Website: lowes
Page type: billing-address
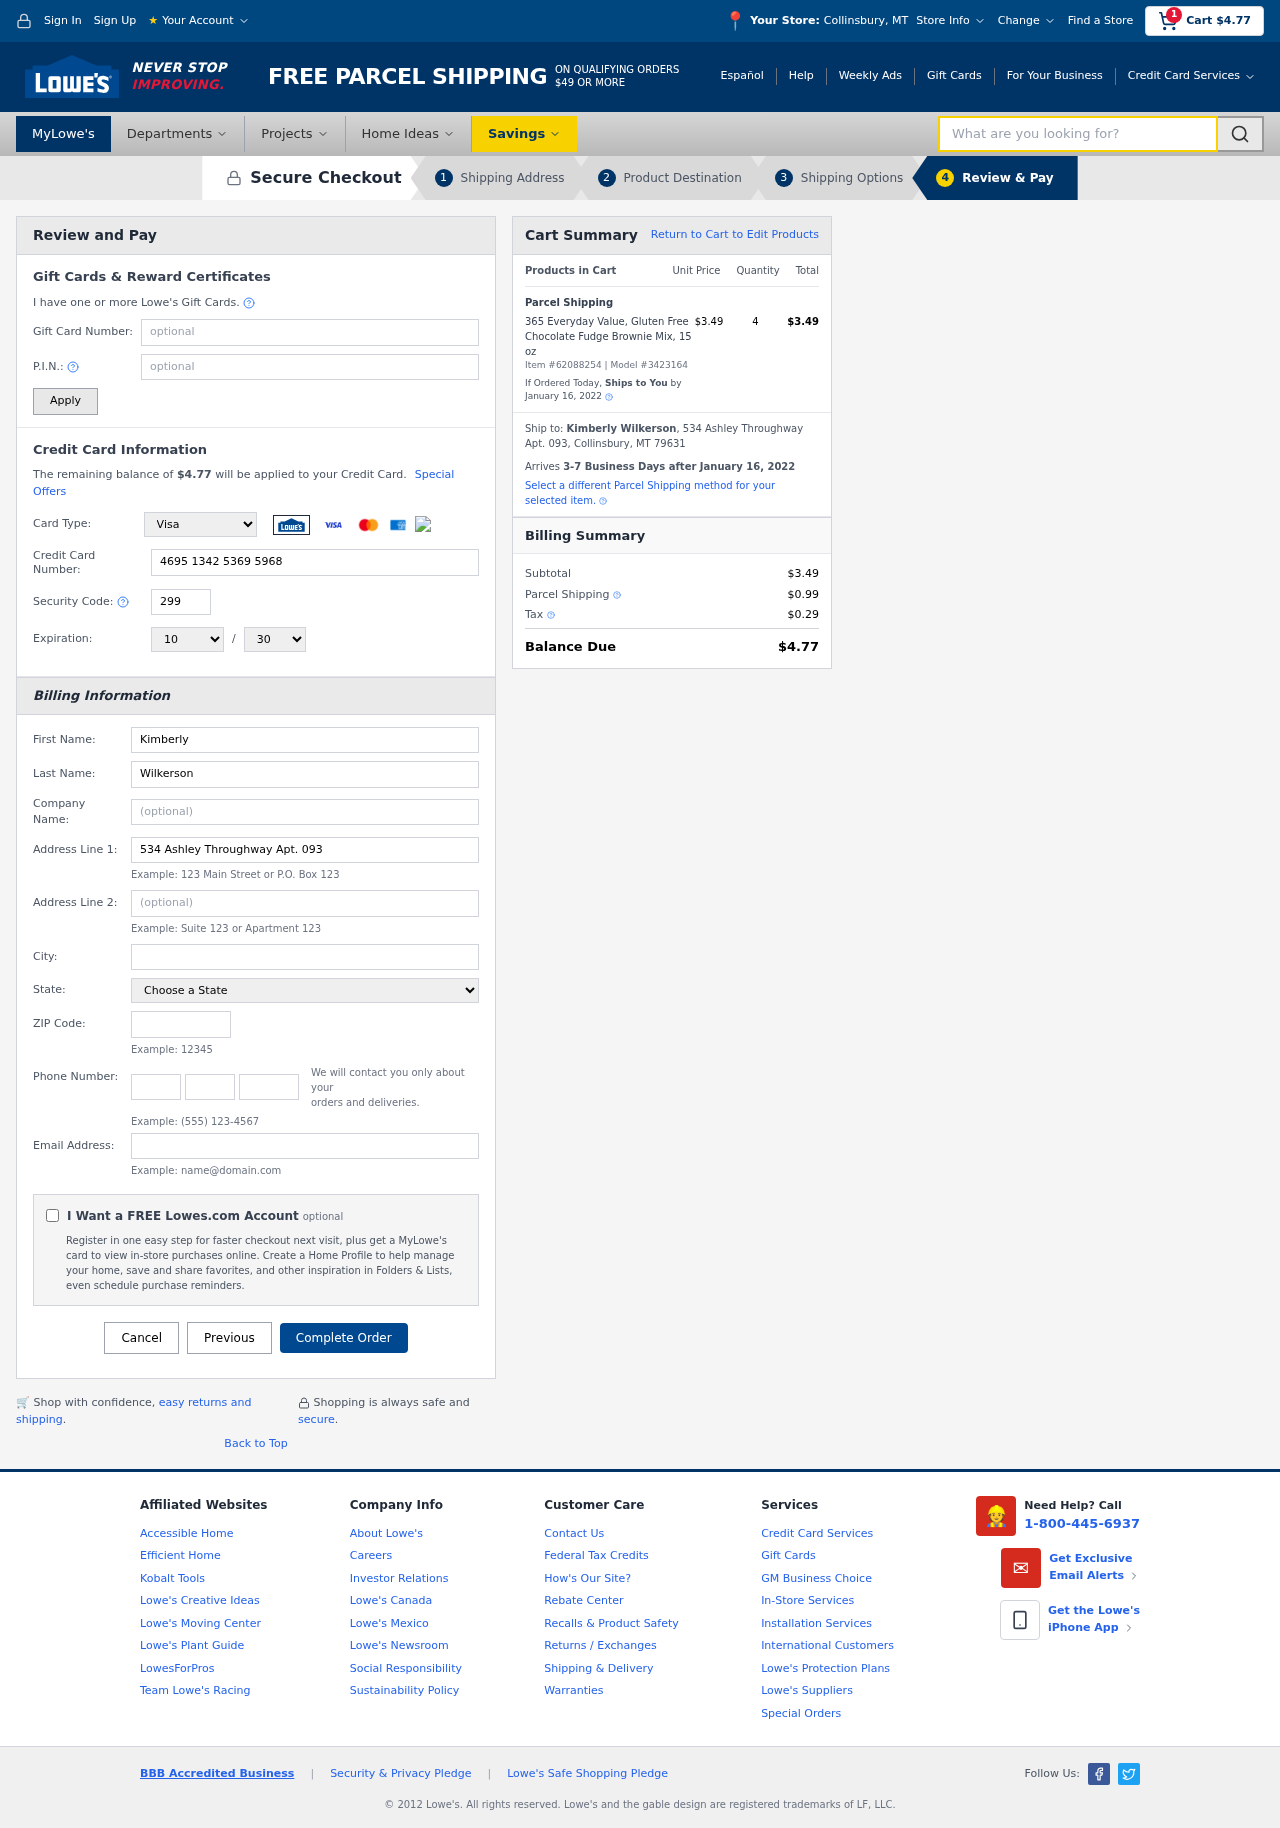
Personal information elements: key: PII_CARD_CVV
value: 299
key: PII_CARD_EXPIRY_MONTH
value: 10
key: PII_CARD_EXPIRY_YEAR
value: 30
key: PII_CARD_NUMBER
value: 4695 1342 5369 5968
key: PII_CARD_TYPE
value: Visa
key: PII_CITY
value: Collinsbury
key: PII_CITY_STATE
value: Collinsbury, MT
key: PII_EMAIL
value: kwilkerson@yahoo.com
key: PII_FIRSTNAME
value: Kimberly
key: PII_FULLNAME
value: Kimberly Wilkerson
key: PII_LASTNAME
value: Wilkerson
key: PII_PHONE_AREA
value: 339
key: PII_PHONE_PREFIX
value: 743
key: PII_PHONE_SUFFIX
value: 9813
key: PII_POSTCODE
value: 79631
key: PII_STATE
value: Montana
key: PII_STREET
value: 534 Ashley Throughway Apt. 093
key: PII_CITY_STATE_ZIP
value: Collinsbury, MT 79631
Product elements: key: PRODUCT1_NAME
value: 365 Everyday Value, Gluten Free Chocolate Fudge Brownie Mix, 15 oz
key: PRODUCT1_PRICE
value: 3.49
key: PRODUCT1_QUANTITY
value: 4
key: PRODUCT_ITEM_NUMBER
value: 62088254
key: PRODUCT_MODEL_NUMBER
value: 3423164
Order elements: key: ORDER_SUBTOTAL
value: $4.77
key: ORDER_TOTAL
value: $4.77
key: ORDER_SHIPPING_DATE
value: January 16, 2022
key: ORDER_SUBTOTAL
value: $3.49
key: ORDER_DELIVERY_DATE
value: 3-7 Business Days after January 16, 2022
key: ORDER_SHIPPING_DATE2
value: January 16, 2022
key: ORDER_SUBTOTAL2
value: $3.49
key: ORDER_SHIPPING_COST
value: $0.99
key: ORDER_TAX
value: $0.29
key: ORDER_TOTAL2
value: $4.77
Search elements: key: HEADER_SEARCH
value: What are you looking for?